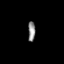
Tissue: prostate
Cell type: T cells
Senescence score: 0.764
Nuclear area (px): 144
Mean DAPI intensity: 140.167